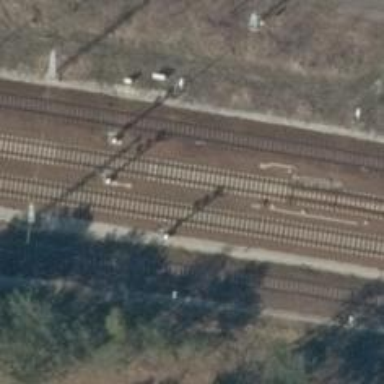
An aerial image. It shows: Railway signal.